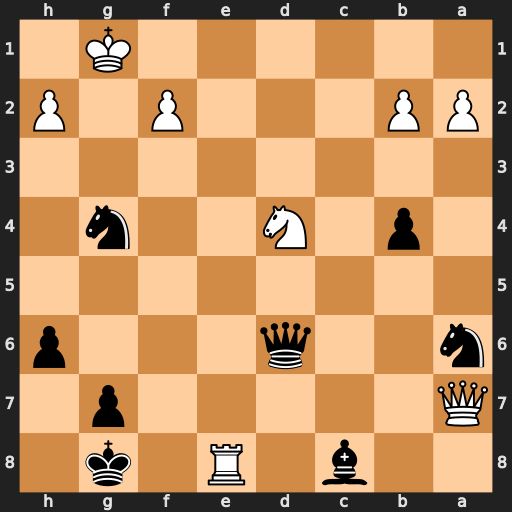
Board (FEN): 2b1R1k1/Q5p1/n2q3p/8/1p1N2n1/8/PP3P1P/6K1
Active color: b
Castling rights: -
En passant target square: -
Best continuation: Kh7 Qf7 Qxd4 Rxc8 Qd1+ Kg2 Ne3+ fxe3 Qg4+